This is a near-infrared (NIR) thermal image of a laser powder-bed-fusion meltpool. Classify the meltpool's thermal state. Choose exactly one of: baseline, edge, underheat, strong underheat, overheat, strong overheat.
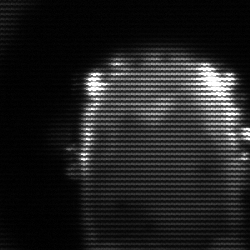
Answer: baseline